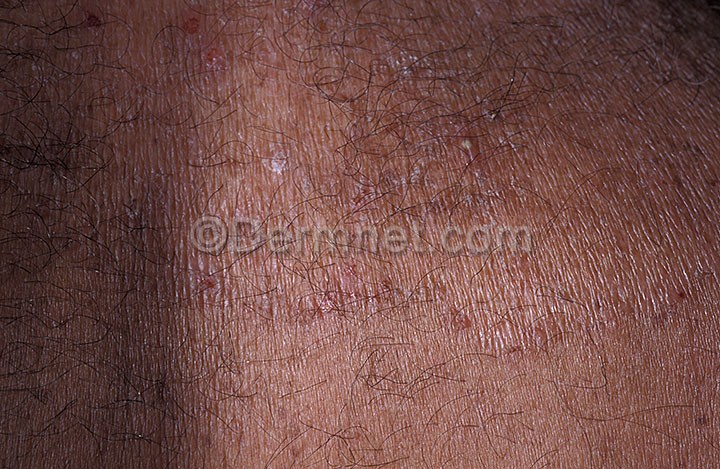
Disease: Tinea Ringworm Candidiasis and other Fungal Infections